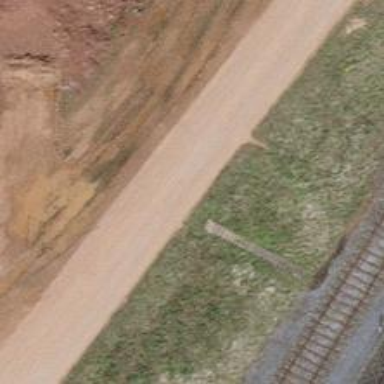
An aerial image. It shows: Service road with gravel surface.